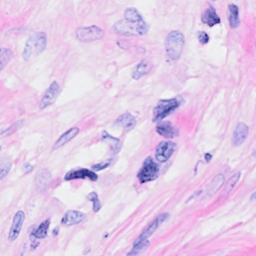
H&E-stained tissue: Breast